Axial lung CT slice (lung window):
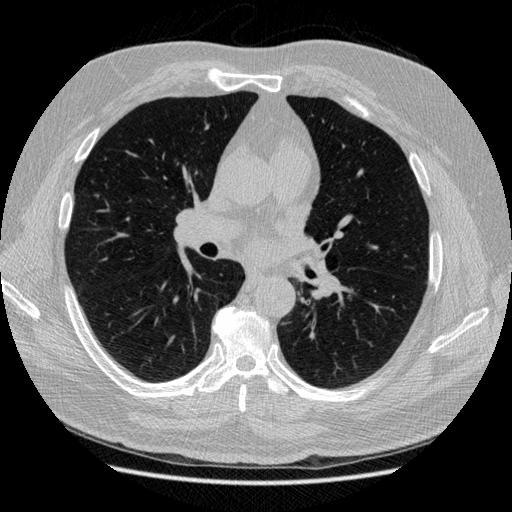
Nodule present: no